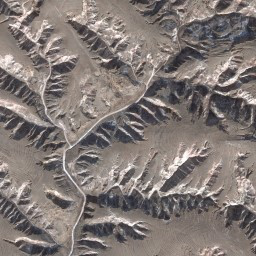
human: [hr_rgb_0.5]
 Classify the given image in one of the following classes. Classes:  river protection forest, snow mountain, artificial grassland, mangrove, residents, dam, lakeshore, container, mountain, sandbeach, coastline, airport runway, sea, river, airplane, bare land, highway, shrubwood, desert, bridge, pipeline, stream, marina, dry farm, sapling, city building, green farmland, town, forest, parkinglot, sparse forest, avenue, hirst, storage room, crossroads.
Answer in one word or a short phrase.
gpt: mountain